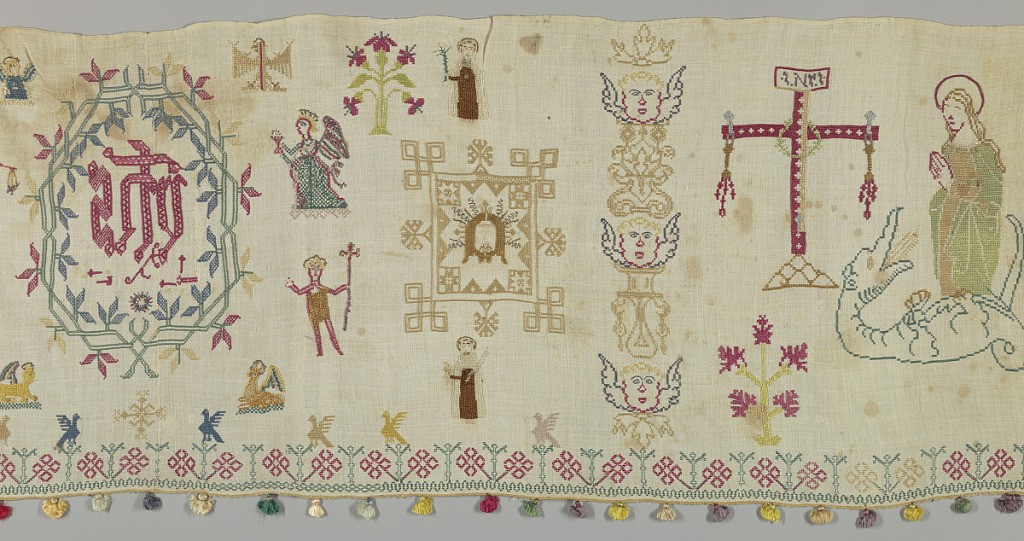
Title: Valance
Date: early 17th century
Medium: silk, metal wrapped silk on linen Technique: couching, long armed cross, cross, double running, stem, and satin stitches on a plain weave foundation
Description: Multicolor embroidery showing St Catherine, St Barbara, the Cross, the face of Christ, the sacred monogram, the symbols of the Evangelists, and the figures of monks and nuns. With the exception of individual details the design is symmetrical on a vertical axis. Pattern is divided into three compartments by four vertical bands of embroidery; two of a scrolling vine, two of the faces of cherubs. The bottom and sides of the cloth are trimmed with a five-strand braid of yellow silk to which tassels of colored silk are attached every two inches.